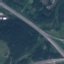
Land use / land cover: Highway